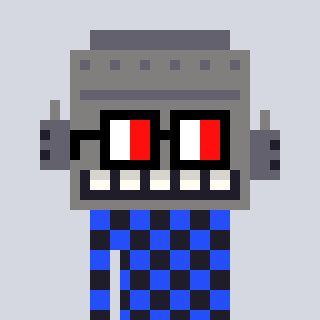
a pixel art character with square glasses with black frames and red eyes, a robot-shaped head and a grayscale-colored body on a cool background